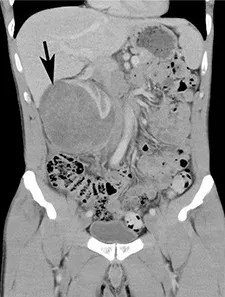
CT scan - coronal view. Large mass lesion (arrow) within right kidney measuring up to 7.4 x 7.5 x 9.2 cm.
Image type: radiology (ct)